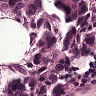
Metastatic tissue present: yes